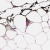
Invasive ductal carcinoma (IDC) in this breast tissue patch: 0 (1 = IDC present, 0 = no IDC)